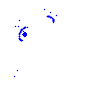
Particle: electron